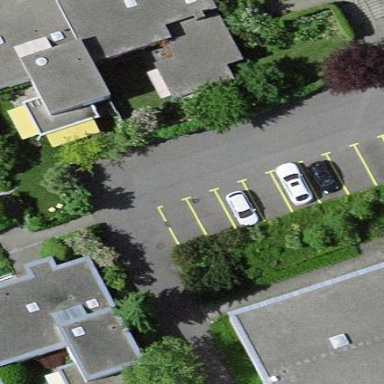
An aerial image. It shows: Parking aisle designated as service area.